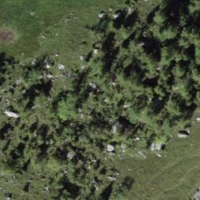
EUNIS habitat code: 23
Species observed at this site:
Rubus saxatilis